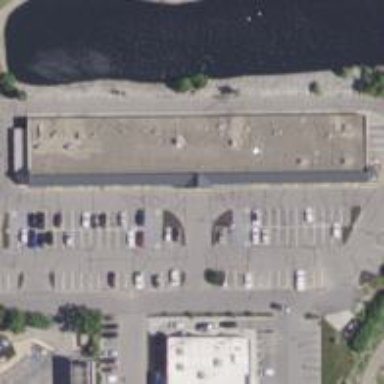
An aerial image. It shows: Supermarket.